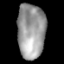
Tissue: lung
Cell type: Epithelial cells
Senescence score: 0.1708
Nuclear area (px): 1491
Mean DAPI intensity: 155.07